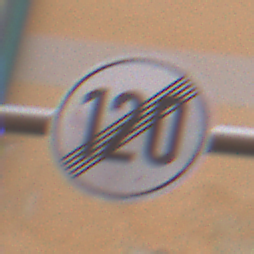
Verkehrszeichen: EndeGeschwindigkeit120
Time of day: Midday
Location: Outdoor (Urban)
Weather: Overcast
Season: NotSpecified
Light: Natural